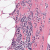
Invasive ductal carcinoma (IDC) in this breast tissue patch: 0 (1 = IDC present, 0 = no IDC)